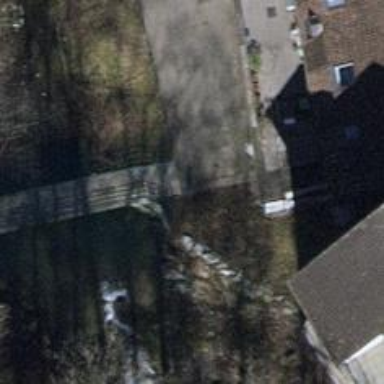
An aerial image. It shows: Concrete steps.